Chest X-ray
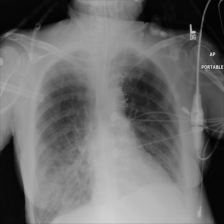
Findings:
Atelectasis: negative
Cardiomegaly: negative
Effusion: negative
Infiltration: positive
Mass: negative
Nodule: negative
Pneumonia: negative
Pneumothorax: negative
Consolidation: negative
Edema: negative
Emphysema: negative
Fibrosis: negative
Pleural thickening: negative
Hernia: negative